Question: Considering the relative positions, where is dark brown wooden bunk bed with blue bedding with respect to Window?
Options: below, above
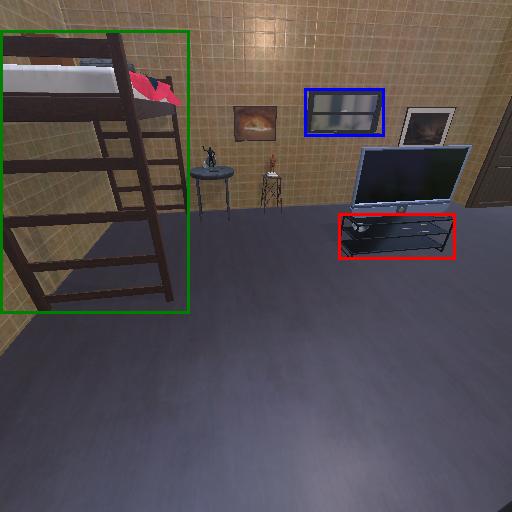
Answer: below